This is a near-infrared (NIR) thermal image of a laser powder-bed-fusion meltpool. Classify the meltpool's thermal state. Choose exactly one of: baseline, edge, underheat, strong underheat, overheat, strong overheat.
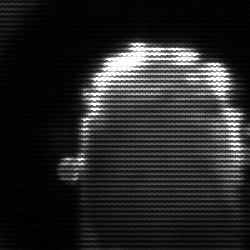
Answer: baseline